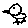
Label: bird